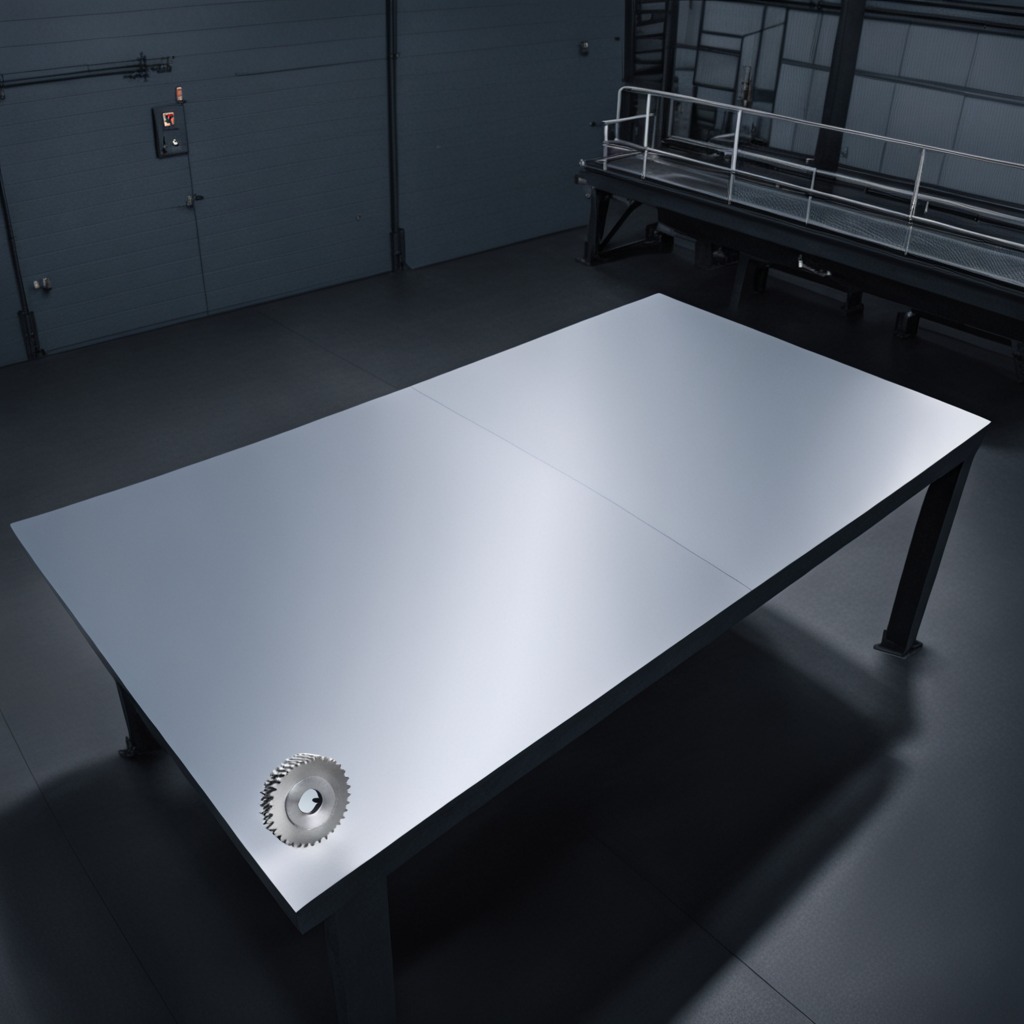
A steel gear with teeth is lying on the tabletop.